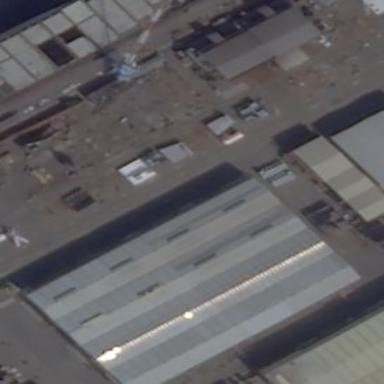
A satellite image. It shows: Industrial building.